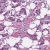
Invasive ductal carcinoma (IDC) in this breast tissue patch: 1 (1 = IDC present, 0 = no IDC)